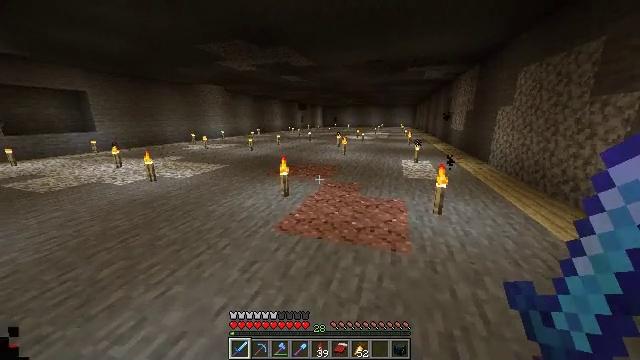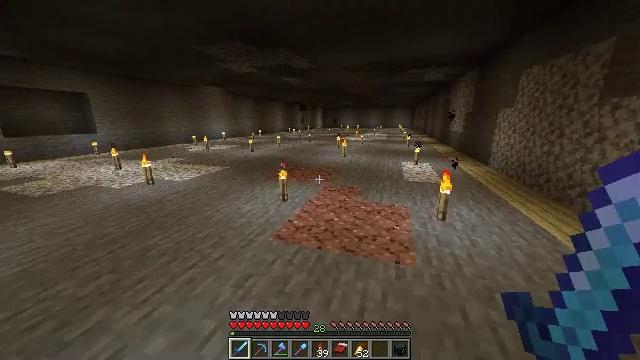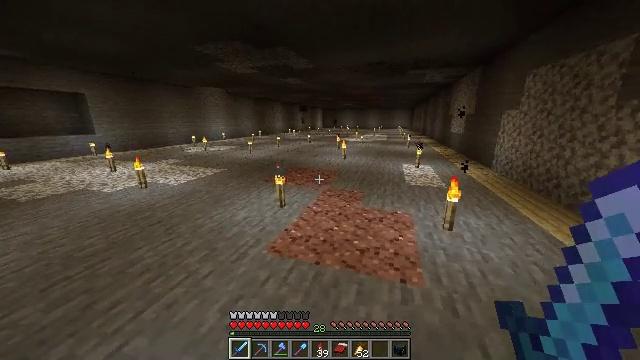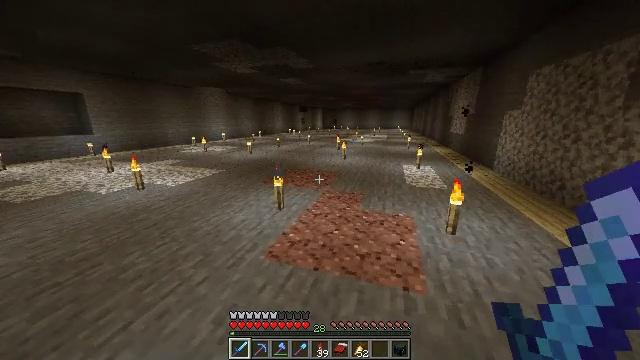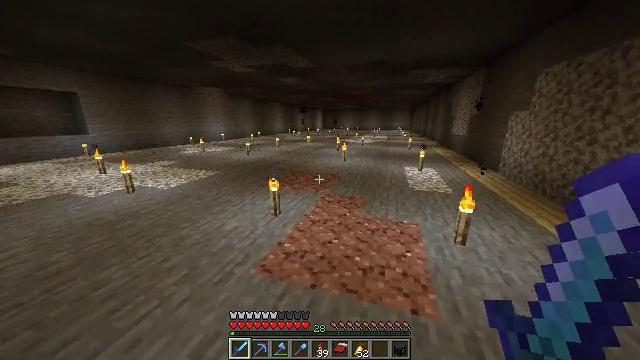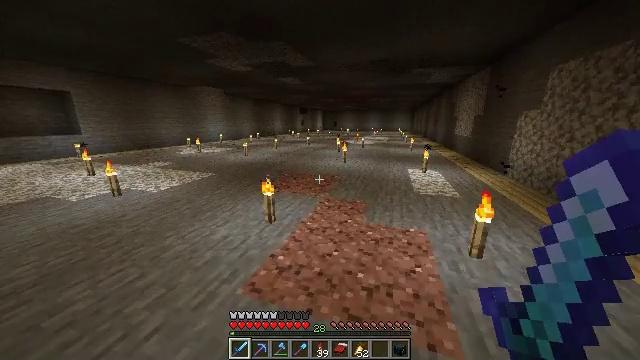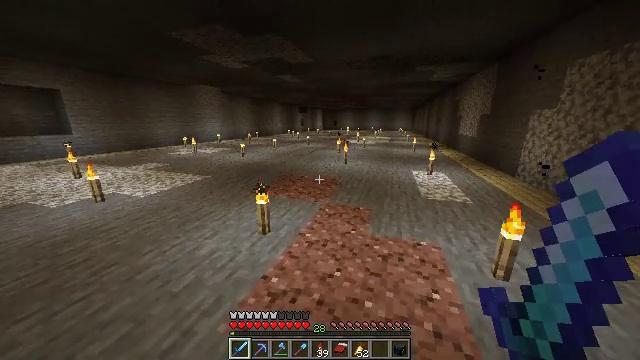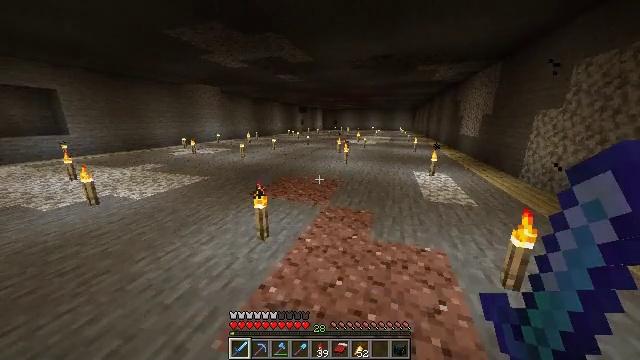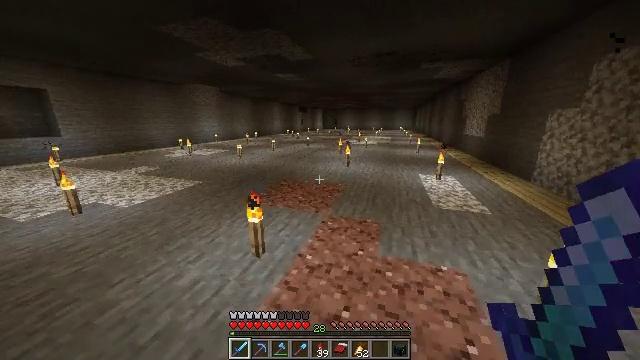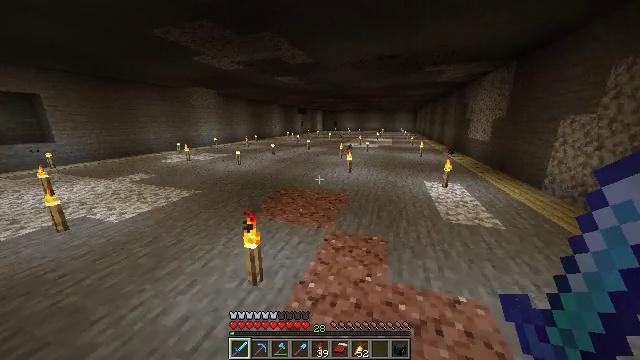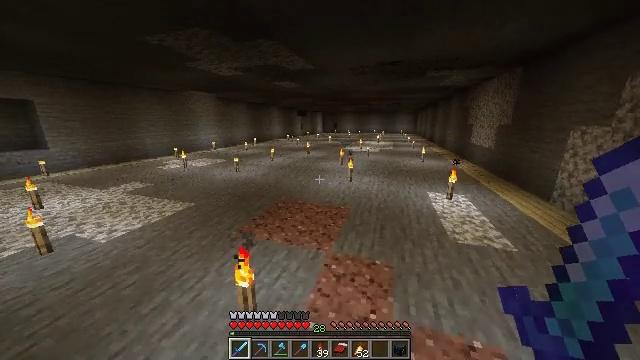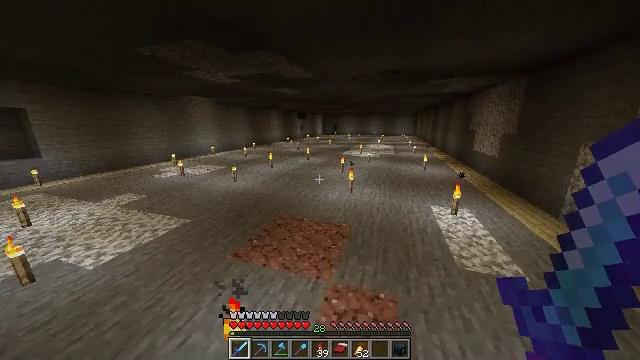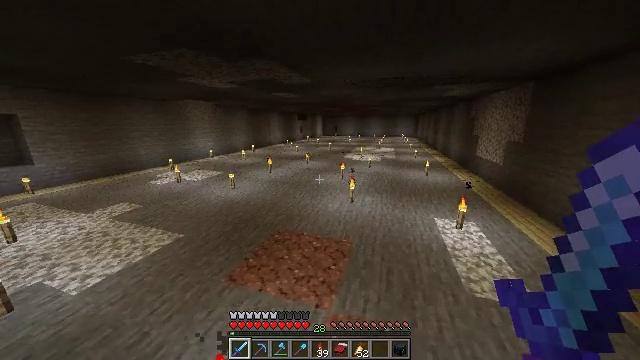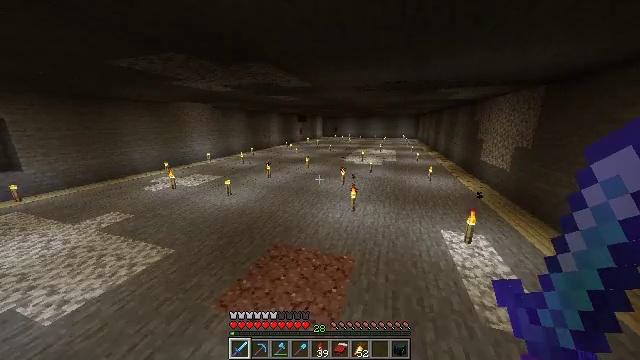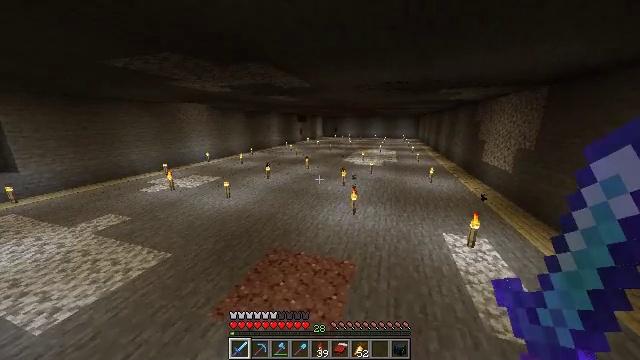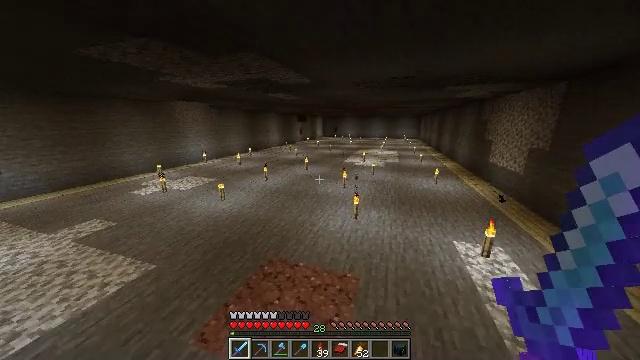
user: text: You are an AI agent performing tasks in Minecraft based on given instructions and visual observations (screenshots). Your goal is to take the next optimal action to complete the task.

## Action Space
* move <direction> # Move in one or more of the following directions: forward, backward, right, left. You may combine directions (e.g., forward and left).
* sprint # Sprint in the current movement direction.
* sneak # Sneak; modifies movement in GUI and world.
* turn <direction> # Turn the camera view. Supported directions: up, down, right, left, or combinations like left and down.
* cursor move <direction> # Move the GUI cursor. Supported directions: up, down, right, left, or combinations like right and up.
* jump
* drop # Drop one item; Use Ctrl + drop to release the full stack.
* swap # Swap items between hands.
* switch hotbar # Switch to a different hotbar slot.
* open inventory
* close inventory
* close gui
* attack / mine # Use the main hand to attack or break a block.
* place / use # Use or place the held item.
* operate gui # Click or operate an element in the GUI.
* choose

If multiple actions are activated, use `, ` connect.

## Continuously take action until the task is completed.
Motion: motion action
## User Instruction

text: Kill enemies.
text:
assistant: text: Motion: move forward, sprint
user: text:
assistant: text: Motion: move forward, sprint
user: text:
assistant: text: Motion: move forward, sprint
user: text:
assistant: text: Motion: move forward, sprint
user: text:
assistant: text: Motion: move forward, sprint
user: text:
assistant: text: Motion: move forward, sprint
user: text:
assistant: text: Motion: move forward, sprint
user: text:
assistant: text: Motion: move forward, sprint
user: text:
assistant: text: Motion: move forward, sprint, jump
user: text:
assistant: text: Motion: move forward, sprint, jump
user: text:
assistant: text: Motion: move forward, sprint, jump
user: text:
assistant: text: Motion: move forward, sprint, jump
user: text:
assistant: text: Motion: move forward, sprint, jump
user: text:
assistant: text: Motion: move forward, sprint, jump
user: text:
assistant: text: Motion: move forward, sprint, jump
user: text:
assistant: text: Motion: move forward, sprint, jump
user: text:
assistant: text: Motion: move forward, sprint, jump
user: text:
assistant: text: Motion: move forward, sprint, jump
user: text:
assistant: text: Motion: move forward, sprint, jump
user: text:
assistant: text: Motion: move forward, sprint, jump
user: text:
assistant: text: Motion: move forward, sprint, jump
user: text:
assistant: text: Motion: move forward, sprint, jump
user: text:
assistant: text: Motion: move forward, sprint, jump
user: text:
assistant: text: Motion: move forward, sprint, jump
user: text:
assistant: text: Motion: move forward, sprint, jump
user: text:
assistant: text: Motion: move forward, sprint, jump
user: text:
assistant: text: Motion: move forward, sprint, jump
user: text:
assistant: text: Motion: move forward, sprint, jump
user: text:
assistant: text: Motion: move forward, sprint, jump
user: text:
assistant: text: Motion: move forward, sprint, jump